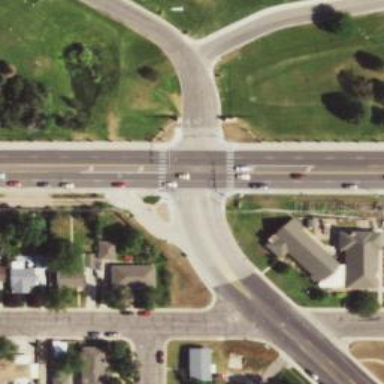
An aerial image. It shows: Zebra crossing on the road.